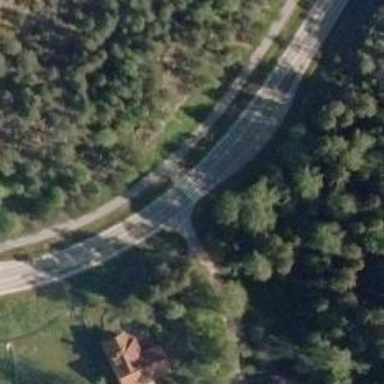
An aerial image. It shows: Crossing on asphalt cycleway.